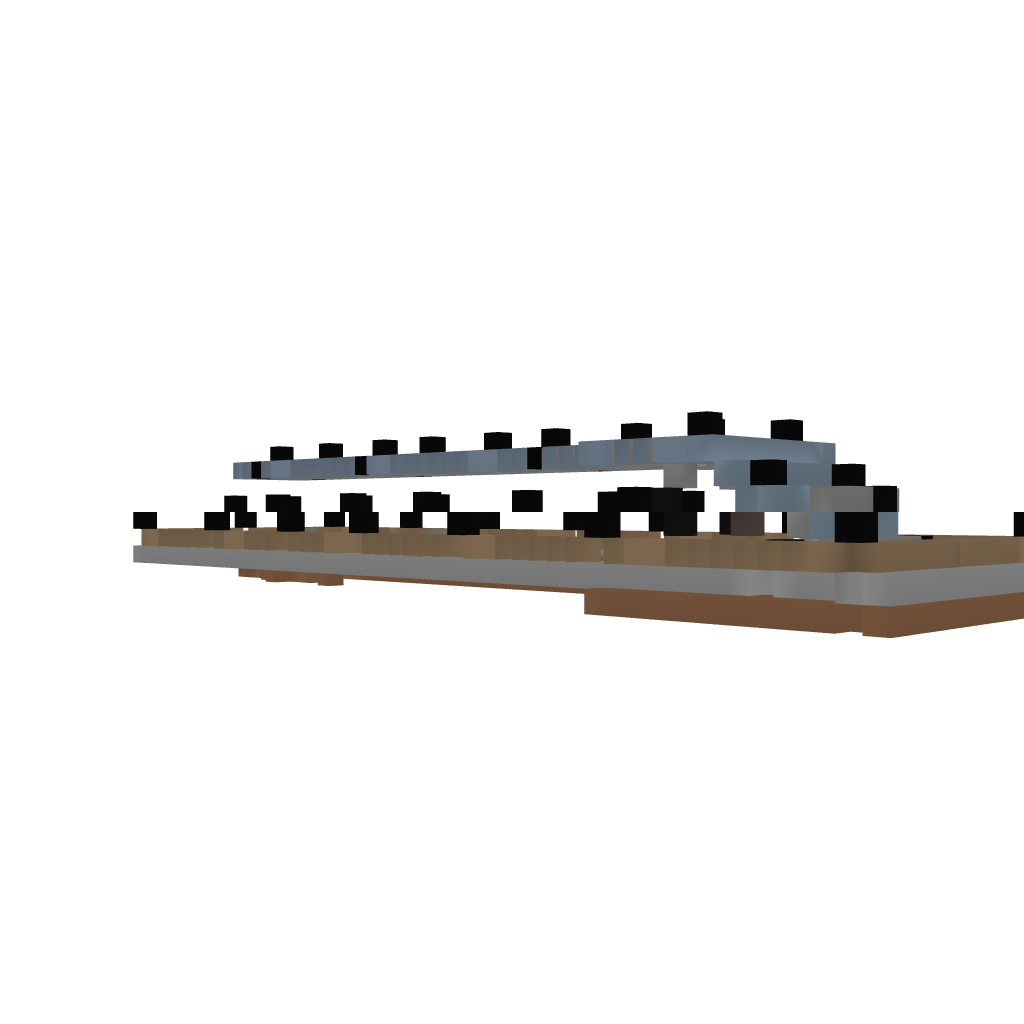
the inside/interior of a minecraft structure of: Huge Furnace Factory